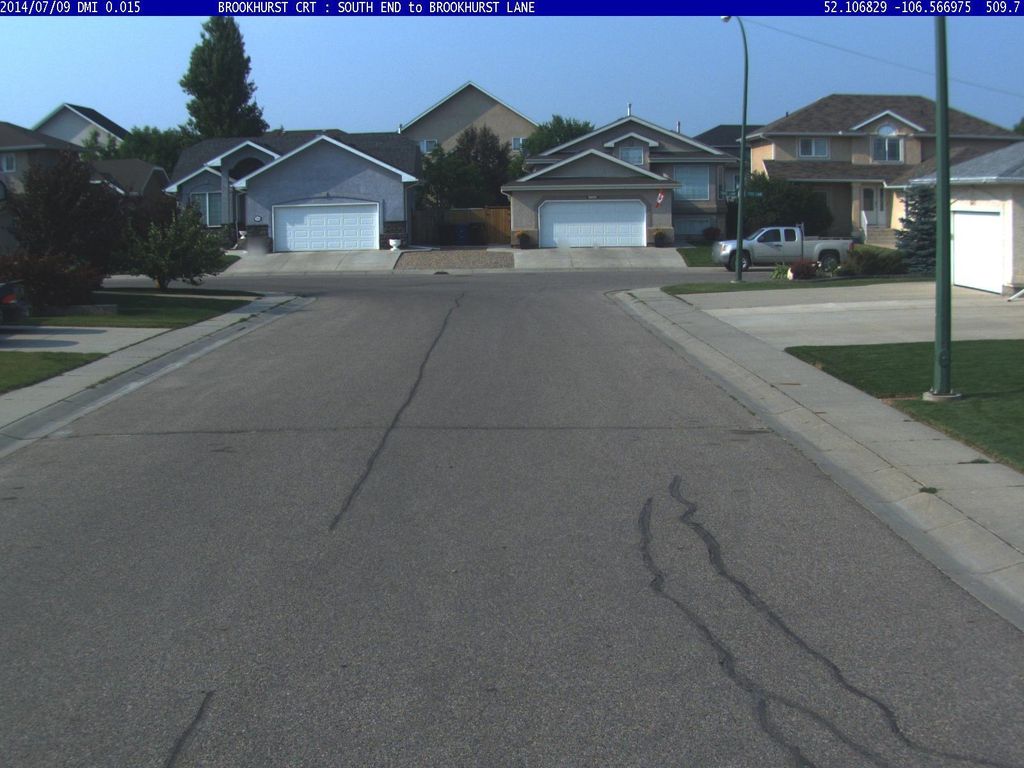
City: saskatoon